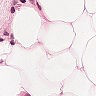
Metastatic tissue present: no